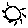
Label: sun